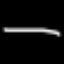
Label: line